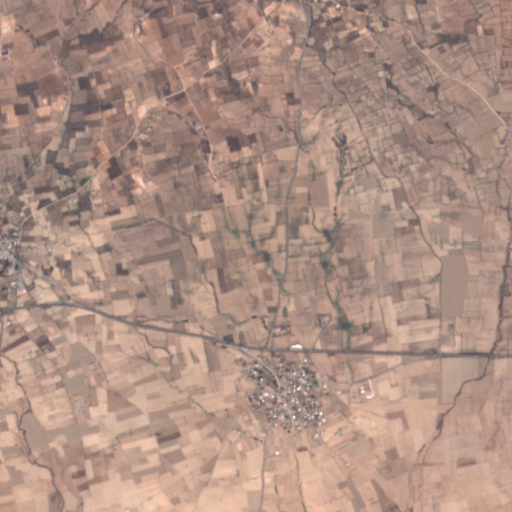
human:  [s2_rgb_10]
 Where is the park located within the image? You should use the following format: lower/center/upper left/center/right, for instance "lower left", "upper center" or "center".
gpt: The park is located in the upper center of the image.
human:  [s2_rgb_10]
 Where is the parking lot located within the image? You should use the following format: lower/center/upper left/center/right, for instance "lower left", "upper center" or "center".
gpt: There is no parking lot in the image.